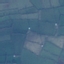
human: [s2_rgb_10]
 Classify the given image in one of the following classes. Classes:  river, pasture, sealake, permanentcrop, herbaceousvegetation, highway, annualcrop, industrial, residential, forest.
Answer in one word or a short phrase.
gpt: Pasture